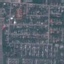
Label: Residential